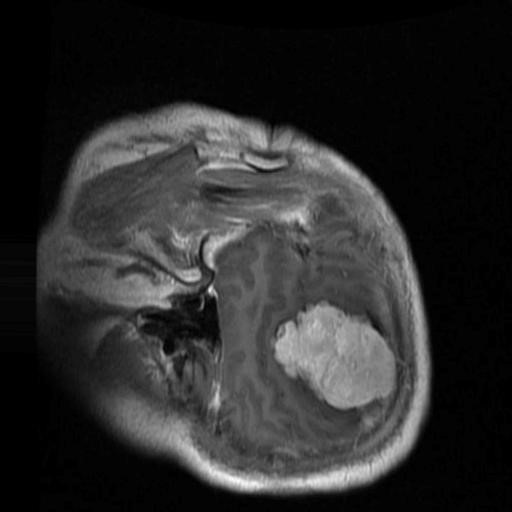
Label: brain_menin